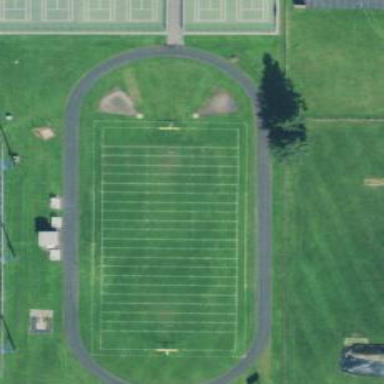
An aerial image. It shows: Pitch for American football.